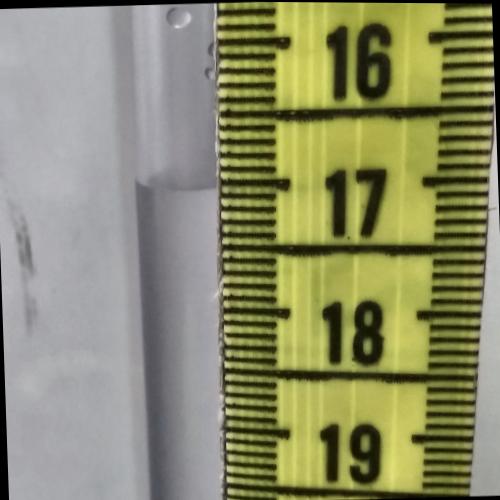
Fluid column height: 17.1 cm